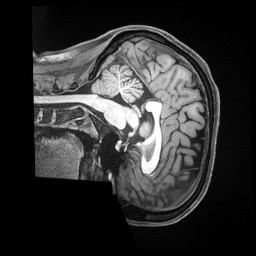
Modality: T1w
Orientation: sagittal
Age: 27
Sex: female
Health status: ill
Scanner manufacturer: siemens
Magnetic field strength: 3 T
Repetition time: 2.5 s
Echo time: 0.00181 s